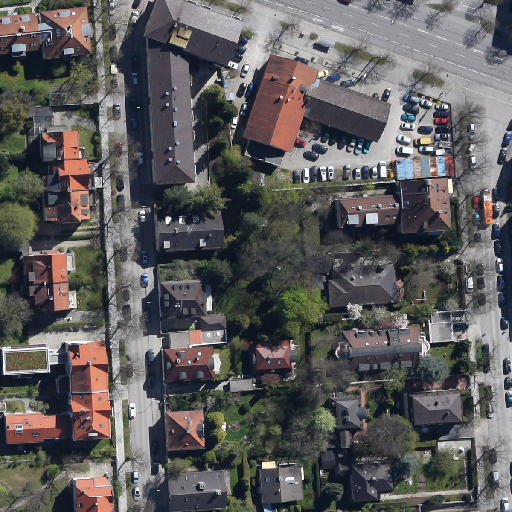
Referring expression: sidewalk